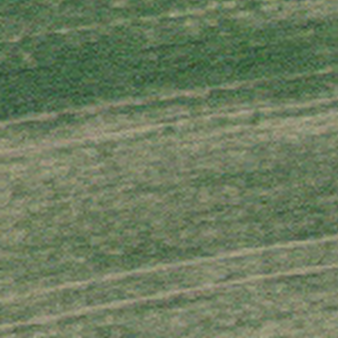
Label: other